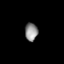
Tissue: prostate
Cell type: Myeloid cells
Senescence score: 0.2532
Nuclear area (px): 219
Mean DAPI intensity: 145.237